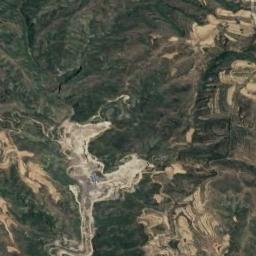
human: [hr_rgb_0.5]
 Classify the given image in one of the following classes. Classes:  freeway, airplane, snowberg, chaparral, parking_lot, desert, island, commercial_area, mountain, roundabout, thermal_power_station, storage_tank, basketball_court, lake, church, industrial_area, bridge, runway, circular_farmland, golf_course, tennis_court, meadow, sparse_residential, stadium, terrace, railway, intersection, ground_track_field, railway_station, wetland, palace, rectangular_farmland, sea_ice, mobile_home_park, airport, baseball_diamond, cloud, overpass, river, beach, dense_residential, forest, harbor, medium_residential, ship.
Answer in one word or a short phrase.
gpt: mountain